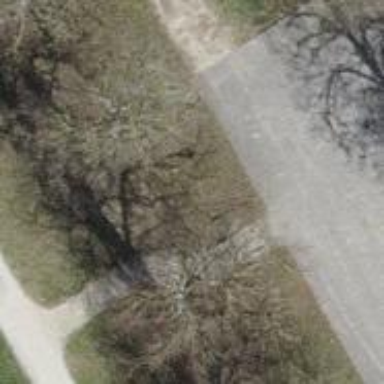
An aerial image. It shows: Set of steps on the road.